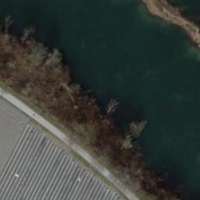
EUNIS habitat code: 15
Species observed at this site:
Cyperus esculentus